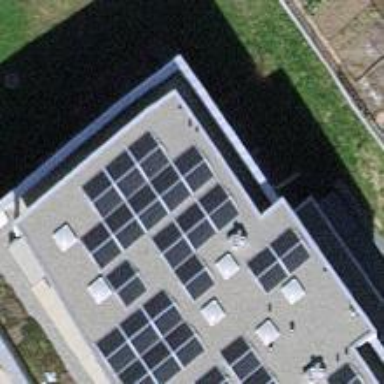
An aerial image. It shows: Solar power generator using photovoltaic method with solar photovoltaic panel types.